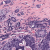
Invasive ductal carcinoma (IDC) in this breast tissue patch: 0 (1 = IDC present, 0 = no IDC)